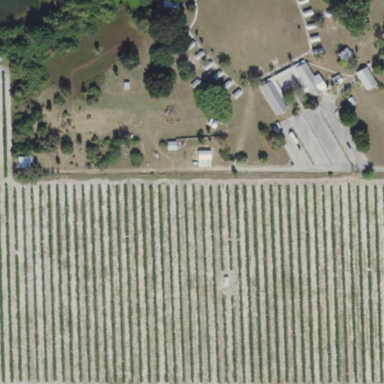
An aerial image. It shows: Orchard.